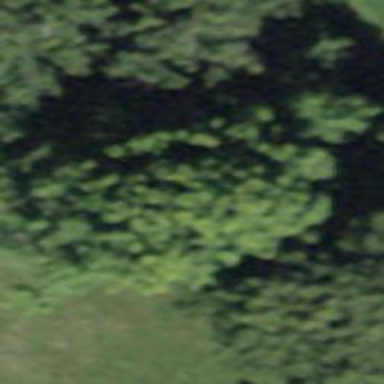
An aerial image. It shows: Forest area.